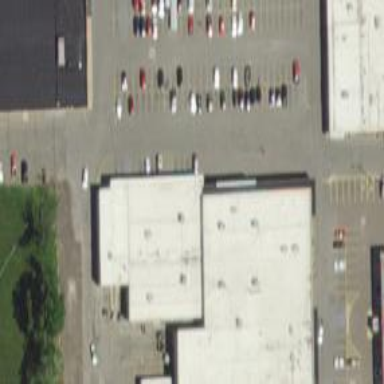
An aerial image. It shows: Building.